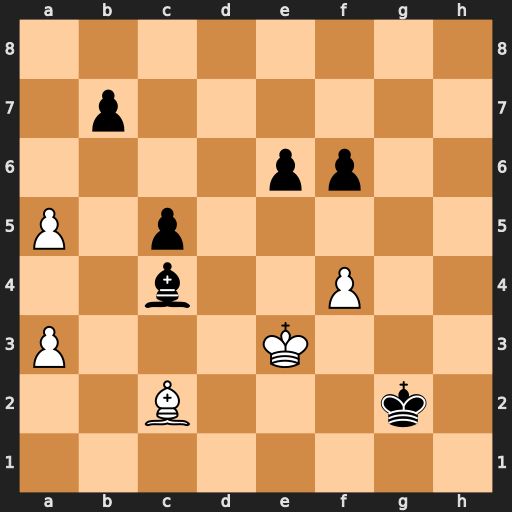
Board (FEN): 8/1p6/4pp2/P1p5/2b2P2/P3K3/2B3k1/8
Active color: w
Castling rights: -
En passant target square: -
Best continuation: Be4+ Kg3 Bxb7